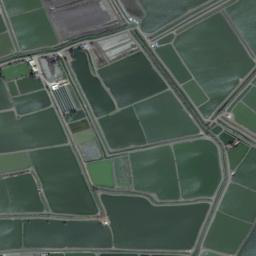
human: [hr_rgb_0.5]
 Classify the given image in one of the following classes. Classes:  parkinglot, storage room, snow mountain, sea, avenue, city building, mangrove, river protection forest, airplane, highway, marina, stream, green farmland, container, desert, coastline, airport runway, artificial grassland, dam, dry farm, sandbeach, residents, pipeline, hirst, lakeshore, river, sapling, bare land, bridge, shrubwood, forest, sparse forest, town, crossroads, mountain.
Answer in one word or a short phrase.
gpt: green farmland